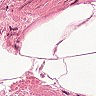
Metastatic tissue present: no